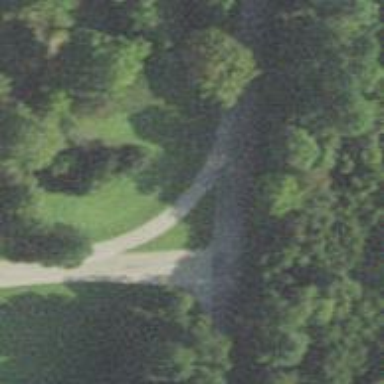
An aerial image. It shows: Secondary link road.